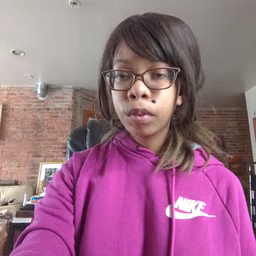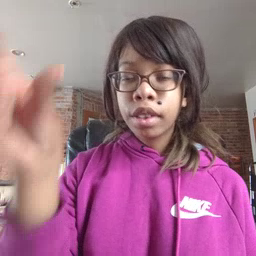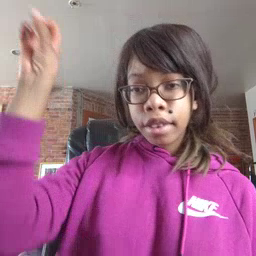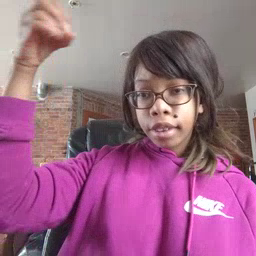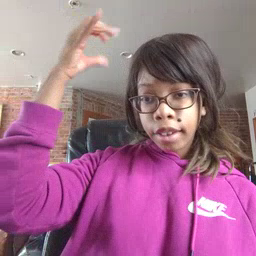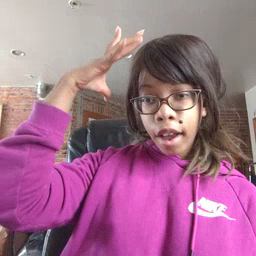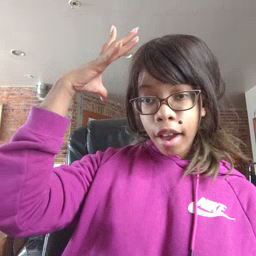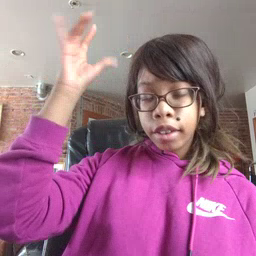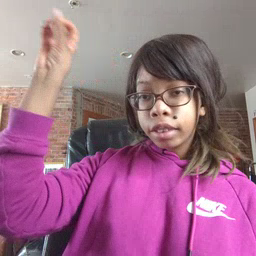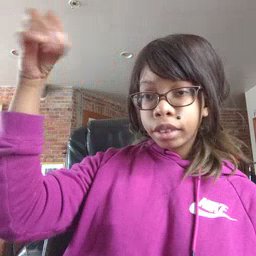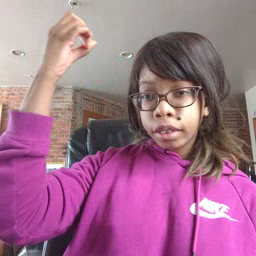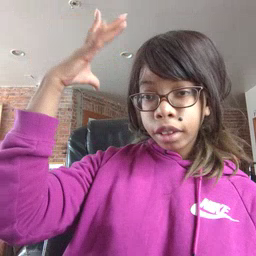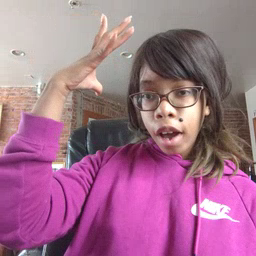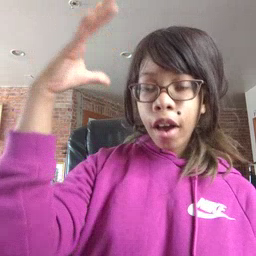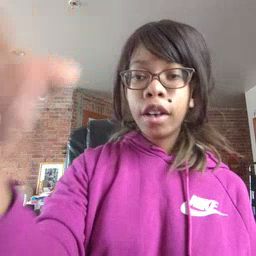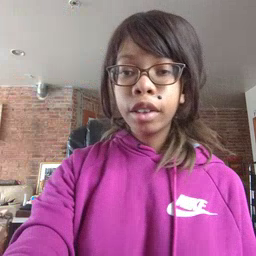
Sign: sun